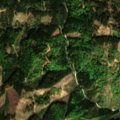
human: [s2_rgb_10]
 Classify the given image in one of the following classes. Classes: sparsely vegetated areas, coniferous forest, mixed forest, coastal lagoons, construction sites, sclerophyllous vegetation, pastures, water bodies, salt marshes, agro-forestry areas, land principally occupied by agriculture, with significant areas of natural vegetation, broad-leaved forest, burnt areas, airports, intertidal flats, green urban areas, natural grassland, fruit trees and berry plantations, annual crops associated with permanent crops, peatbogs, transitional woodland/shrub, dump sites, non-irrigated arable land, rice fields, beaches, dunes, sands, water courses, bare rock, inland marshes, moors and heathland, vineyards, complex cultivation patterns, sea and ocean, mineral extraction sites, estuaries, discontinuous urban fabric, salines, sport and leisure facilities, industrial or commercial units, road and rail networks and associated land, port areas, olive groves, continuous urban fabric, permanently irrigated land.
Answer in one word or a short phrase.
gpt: coniferous forest, mixed forest